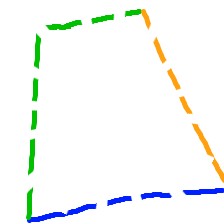
Shape: trapezoid